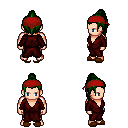
a pixel art fantasy rpg character, male body template, human, light skin, red robe, gold greaves, green long topknot hairstyle, red bandana, brown slippers, four views (front, back, left, right), 2x2 character sprite sheet, small pixel art, hard edges, no anti-aliasing